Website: home-depot
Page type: billing-address
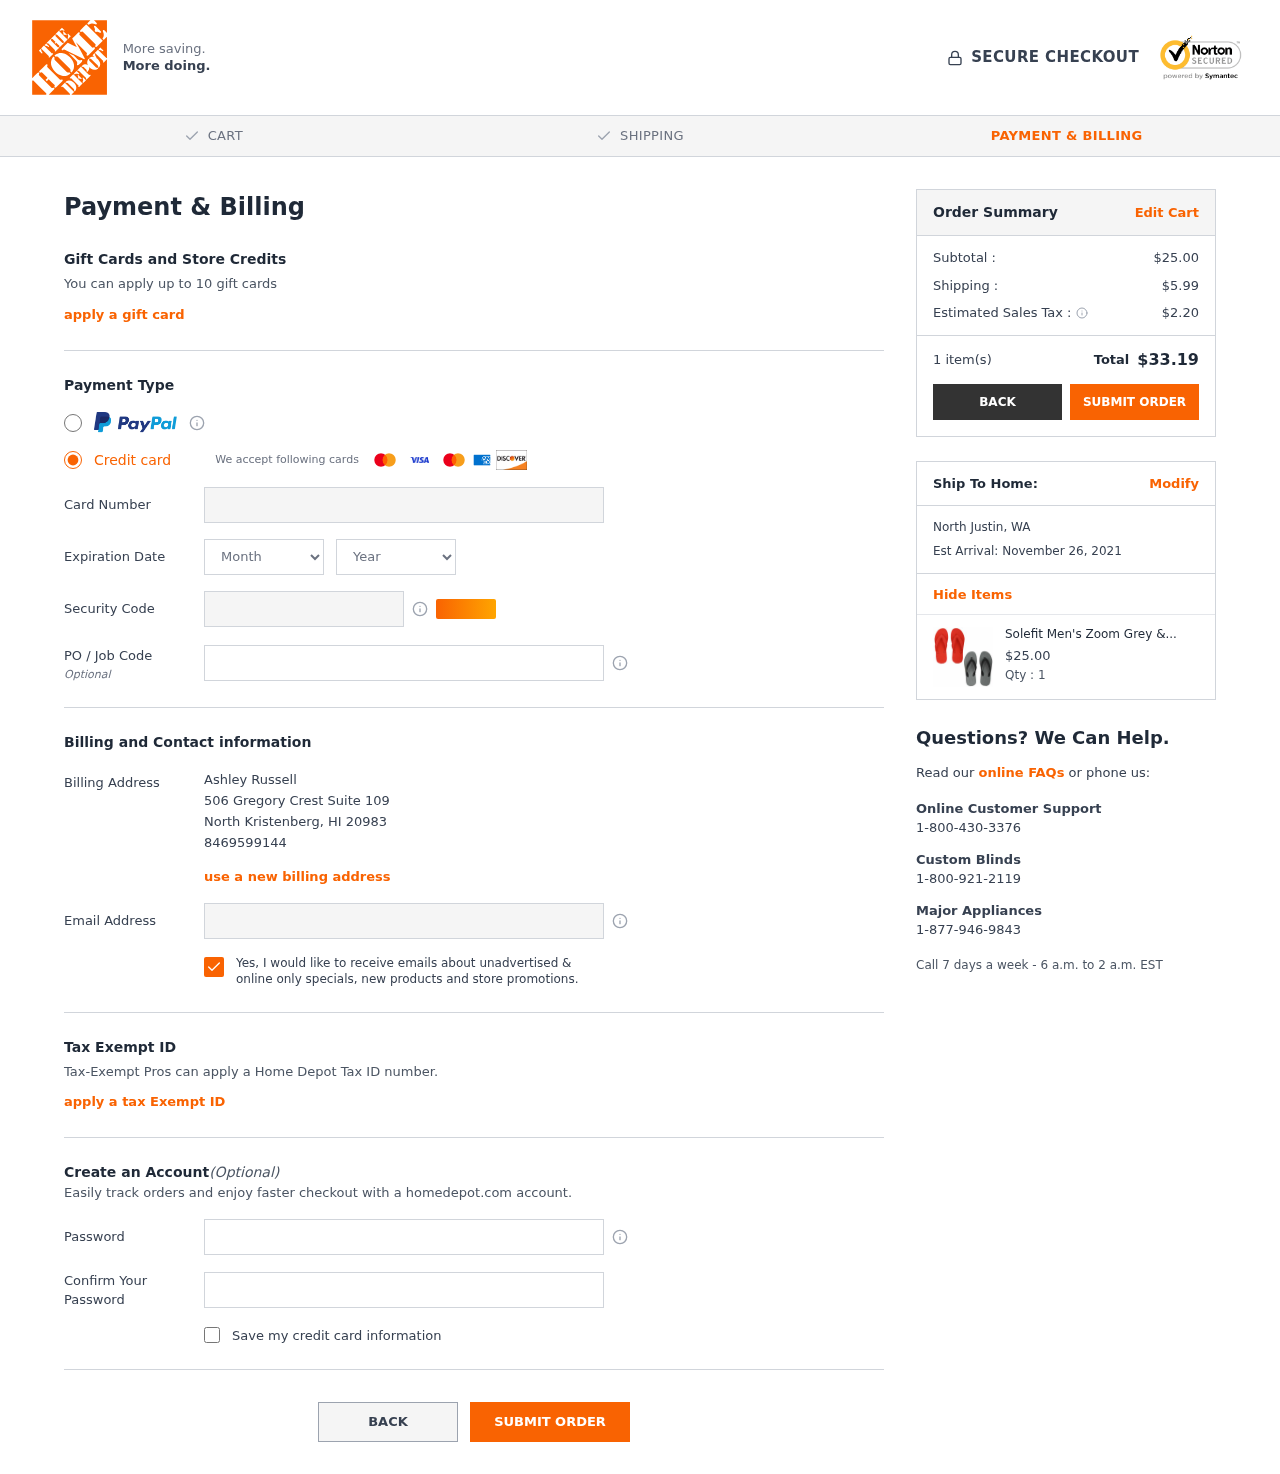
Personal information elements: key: PII_CARD_CVV
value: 7849
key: PII_CARD_EXPIRY_MONTH
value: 07
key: PII_CARD_EXPIRY_YEAR
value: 30
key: PII_CARD_NUMBER
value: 3402 1970 7675 802
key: PII_CITY
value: North Kristenberg
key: PII_CITY2
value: North Justin
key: PII_EMAIL
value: ashley_russell@hotmail.com
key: PII_FULLNAME
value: Ashley Russell
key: PII_JOB_CODE
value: PRJ-4947-40
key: PII_PHONE
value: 8469599144
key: PII_POSTCODE
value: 20983
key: PII_STATE_ABBR
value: HI
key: PII_STATE_ABBR2
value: WA
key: PII_STREET
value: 506 Gregory Crest Suite 109
Product elements: key: PRODUCT1_NAME
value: Solefit Men's Zoom Grey & Red Flip-Flops Pack of 2-7 UK (41 EU) (SLFT-0102-0106)
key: PRODUCT1_PRICE
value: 25
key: PRODUCT1_QUANTITY
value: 1
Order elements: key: ORDER_SUBTOTAL
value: $25.00
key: ORDER_SHIPPING_COST
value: $5.99
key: ORDER_TAX
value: $2.20
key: ORDER_NUM_ITEMS
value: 1 item(s)
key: ORDER_TOTAL
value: $33.19
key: ORDER_DELIVERY_DATE
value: Est Arrival: November 26, 2021